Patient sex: M
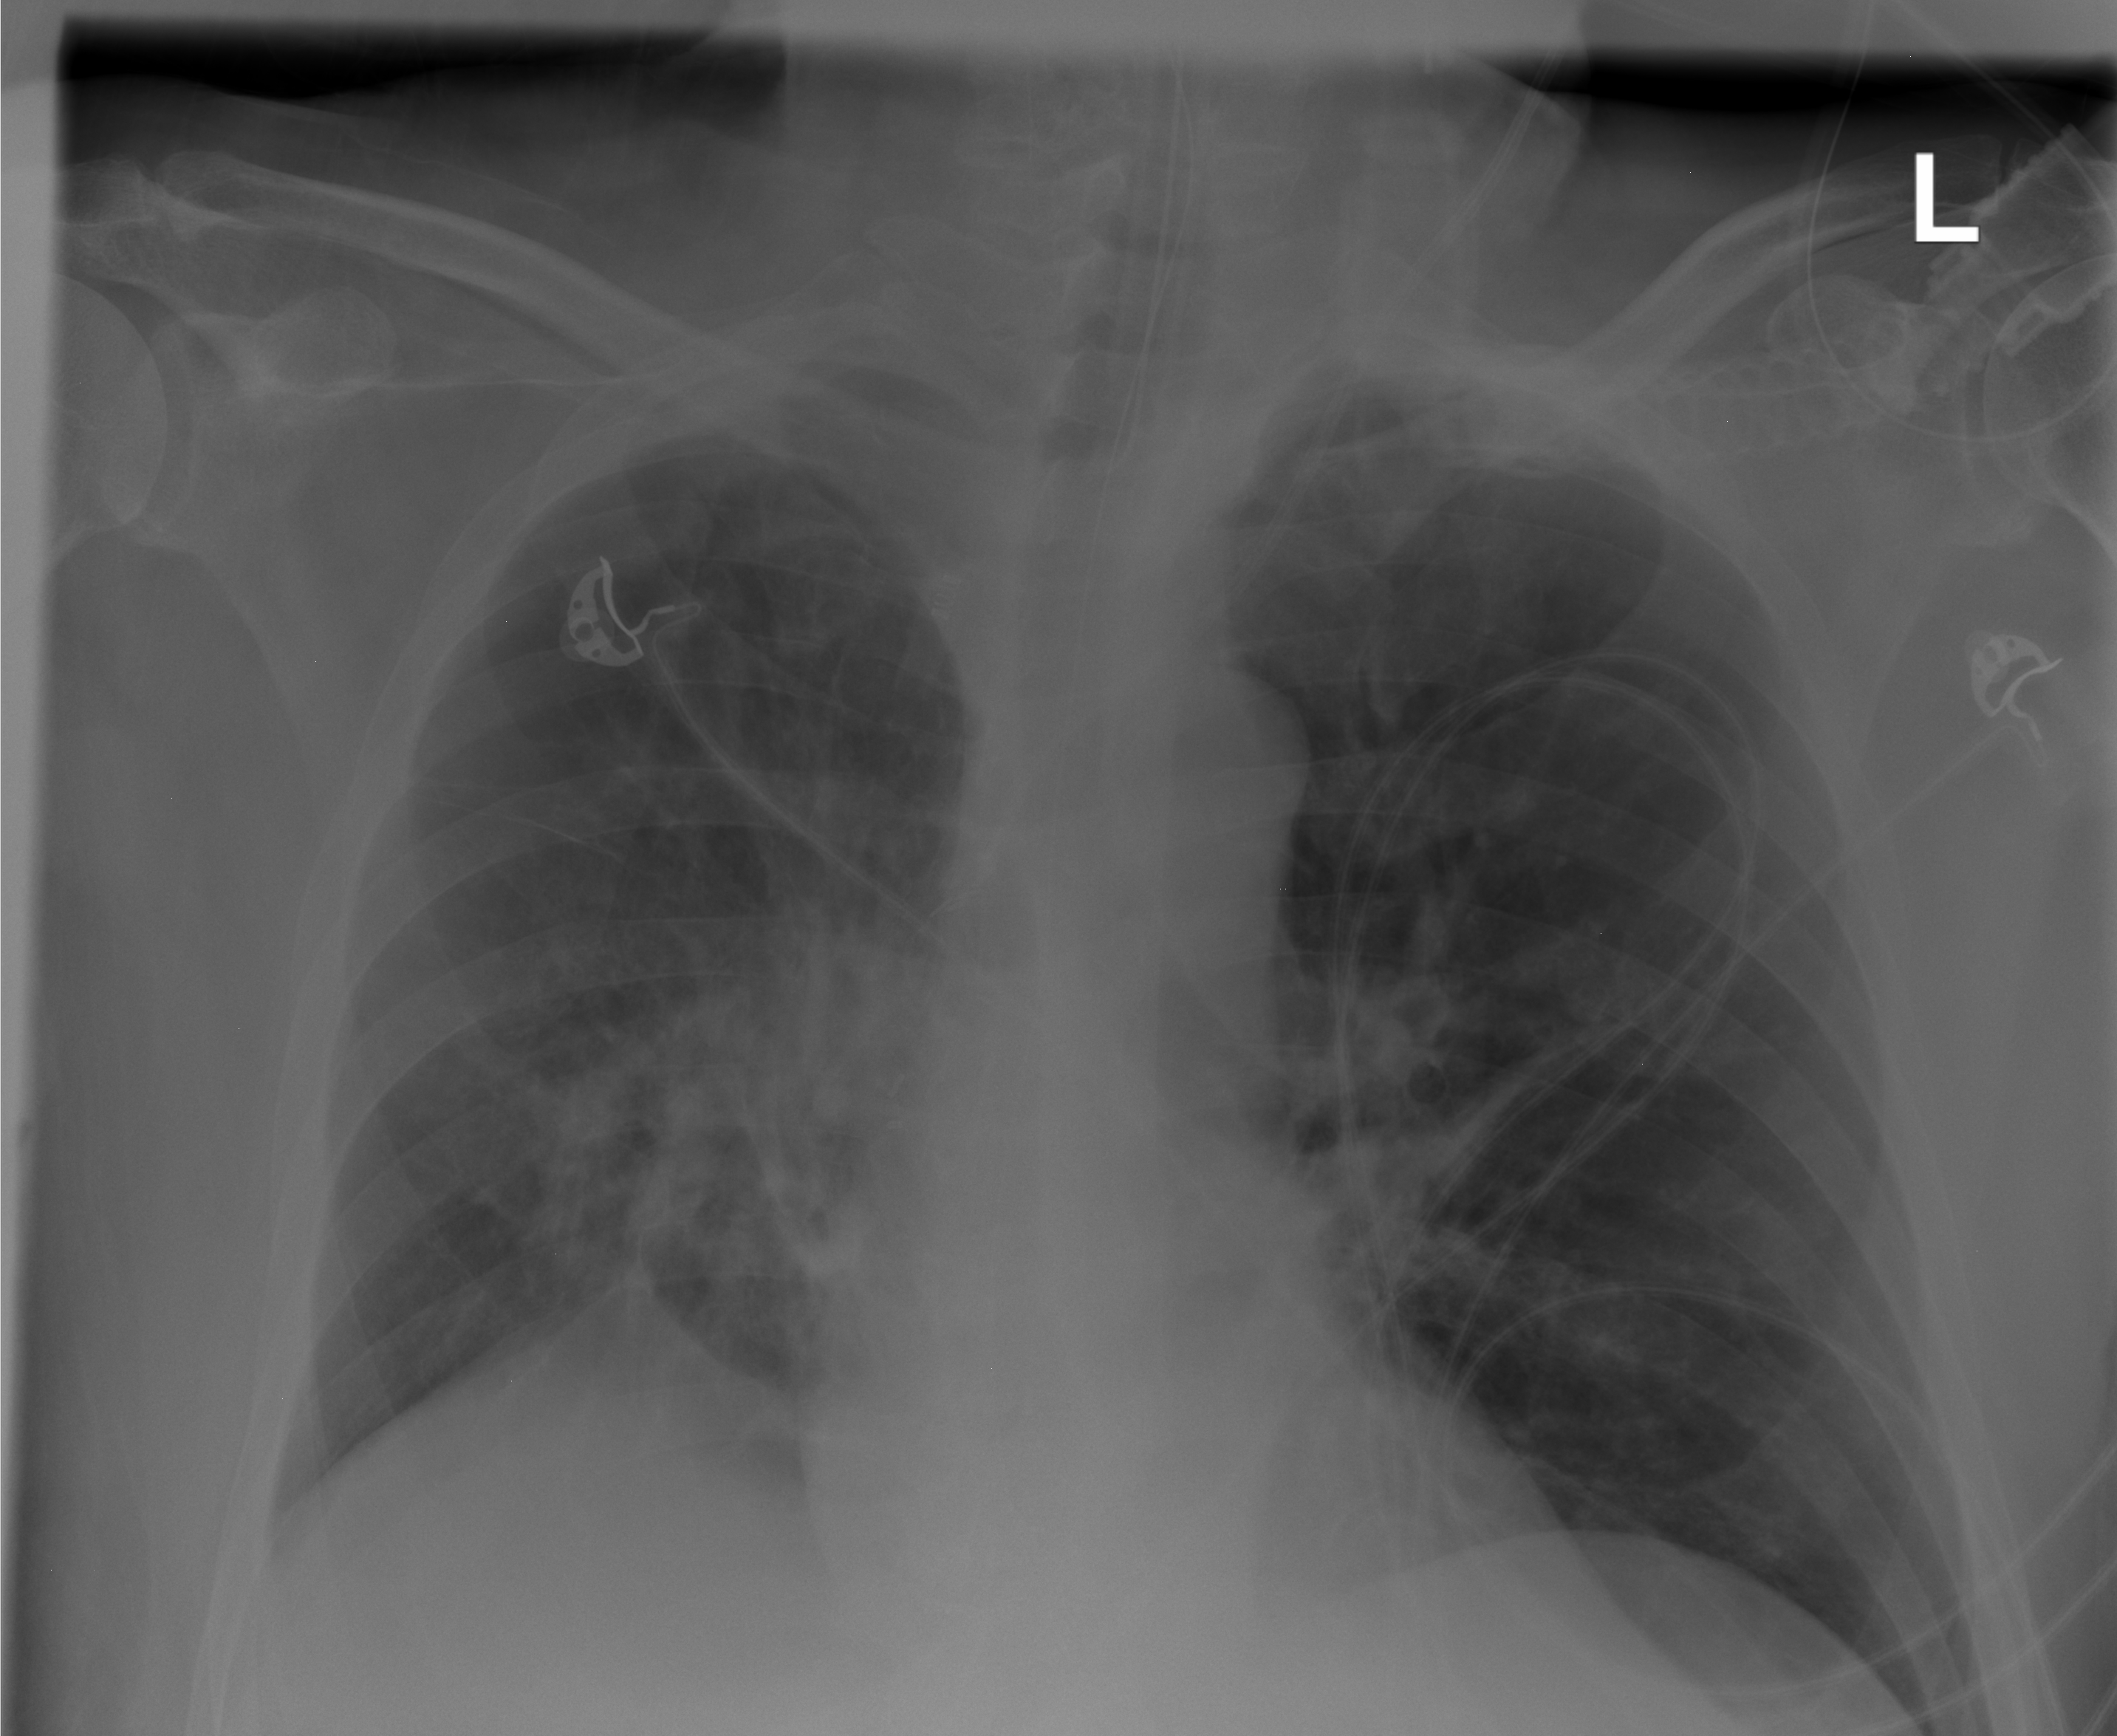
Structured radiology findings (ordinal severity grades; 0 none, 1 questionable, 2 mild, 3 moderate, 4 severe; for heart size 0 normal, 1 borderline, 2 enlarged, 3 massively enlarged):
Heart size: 0
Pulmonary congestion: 0
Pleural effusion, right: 0
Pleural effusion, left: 0
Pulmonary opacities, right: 3
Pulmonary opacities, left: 0
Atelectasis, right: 0
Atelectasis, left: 0